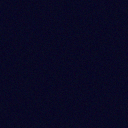
Screen state: off